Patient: sex M, age 60
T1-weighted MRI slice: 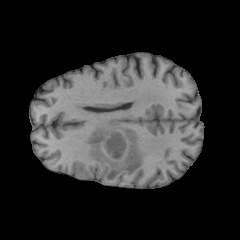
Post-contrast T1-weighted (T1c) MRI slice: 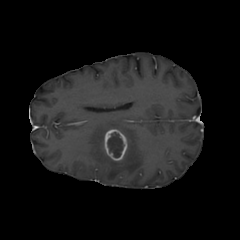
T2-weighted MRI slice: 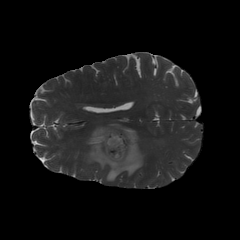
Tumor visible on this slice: yes
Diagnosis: Glioblastoma, IDH-wildtype
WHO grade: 4